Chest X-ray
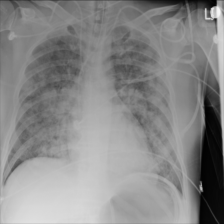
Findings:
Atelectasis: negative
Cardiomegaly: negative
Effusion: negative
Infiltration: positive
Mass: negative
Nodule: positive
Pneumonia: negative
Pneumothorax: negative
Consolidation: negative
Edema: negative
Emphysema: negative
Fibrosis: negative
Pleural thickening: negative
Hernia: negative